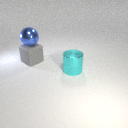
large gray rubber cube behind large cyan metal cylinder